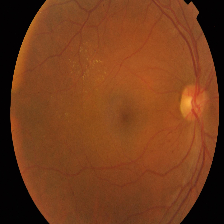
Diabetic retinopathy grade: Proliferative DR